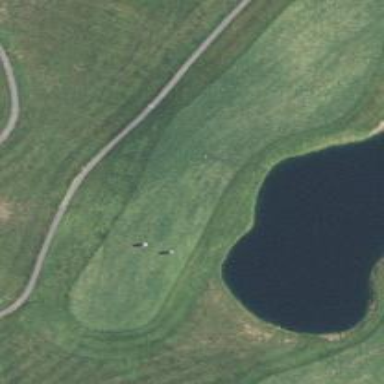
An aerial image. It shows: View of golf hole.